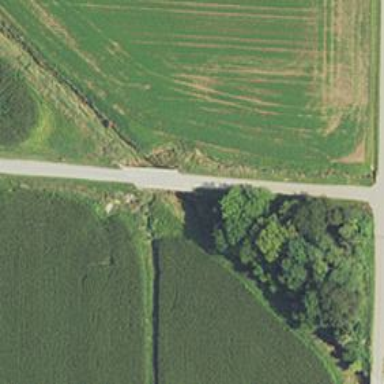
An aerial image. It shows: Unclassified road.